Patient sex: M
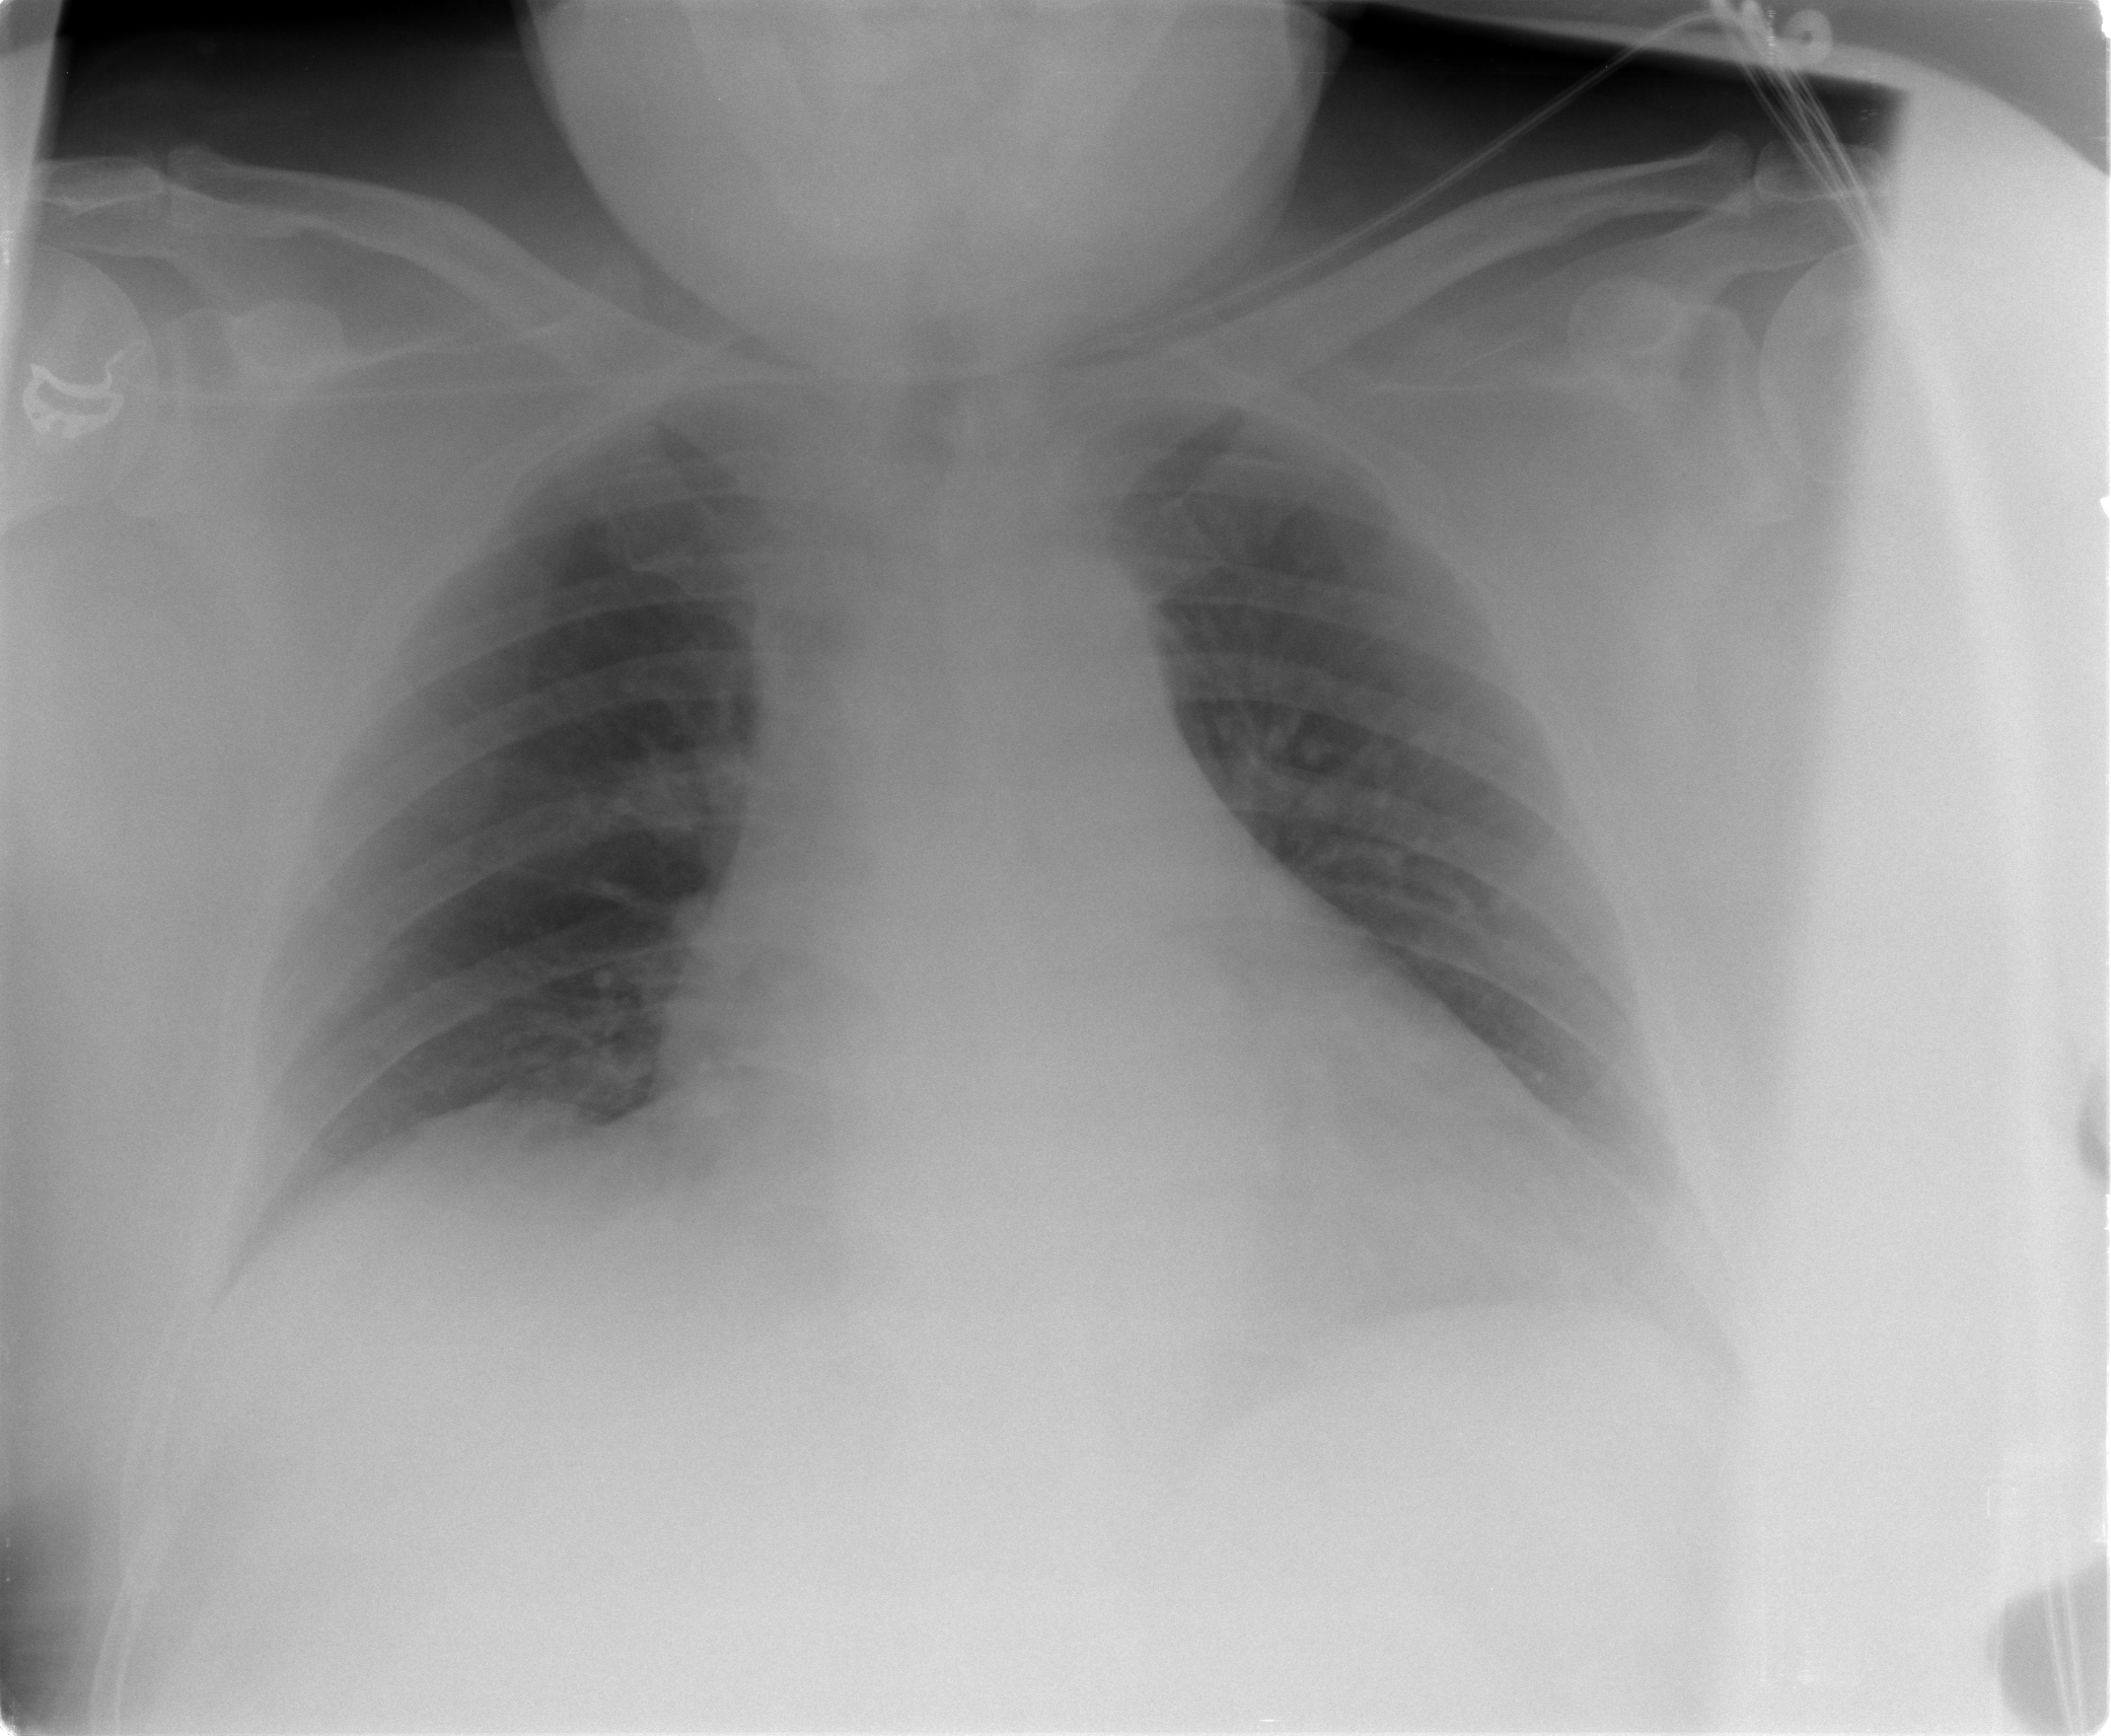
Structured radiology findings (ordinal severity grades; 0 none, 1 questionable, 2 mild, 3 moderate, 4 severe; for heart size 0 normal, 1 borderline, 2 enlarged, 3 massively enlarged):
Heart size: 1
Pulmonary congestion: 0
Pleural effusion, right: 1
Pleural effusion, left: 1
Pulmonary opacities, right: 0
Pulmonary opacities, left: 0
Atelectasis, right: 0
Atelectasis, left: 2